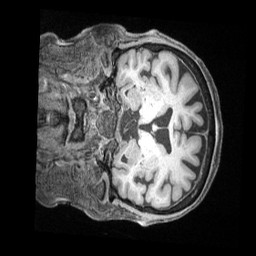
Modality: T1w
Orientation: coronal
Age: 75
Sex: female
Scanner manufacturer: siemens
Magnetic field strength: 3 T
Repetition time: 2.5 s
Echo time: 0.00222 s